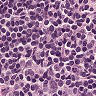
Metastatic tissue present: no